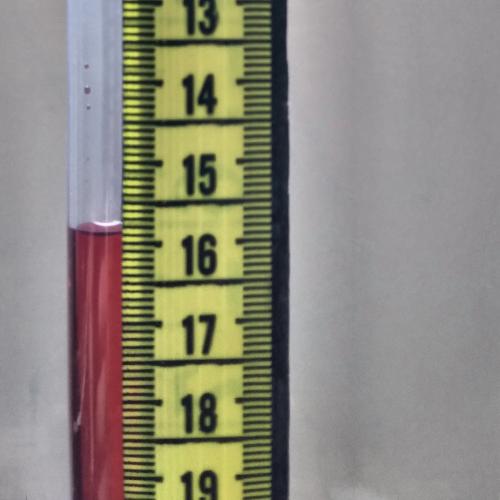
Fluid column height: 15.9 cm